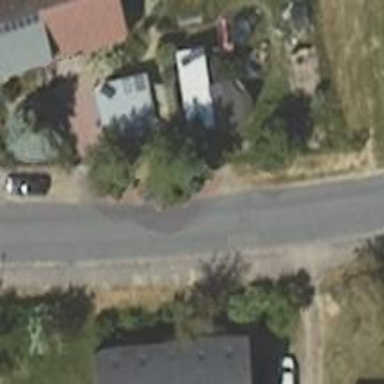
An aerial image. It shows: Smooth asphalt road in residential area.